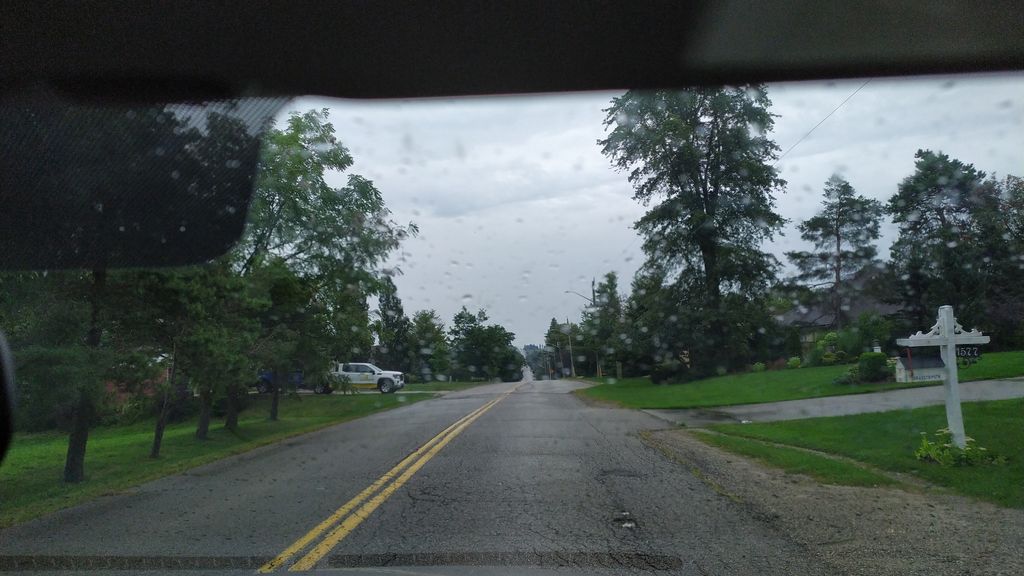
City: kitchener-waterloo